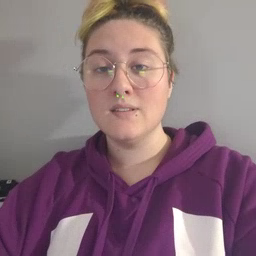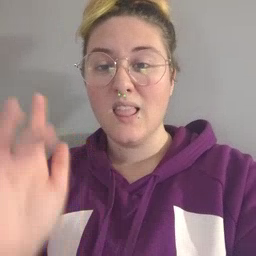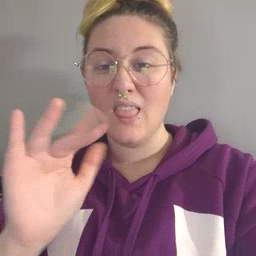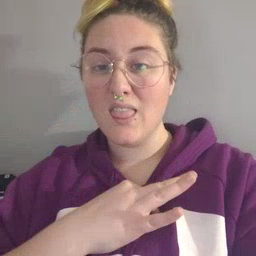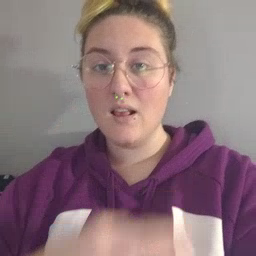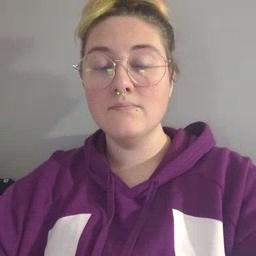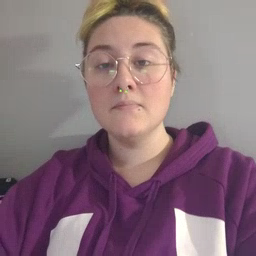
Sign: yucky